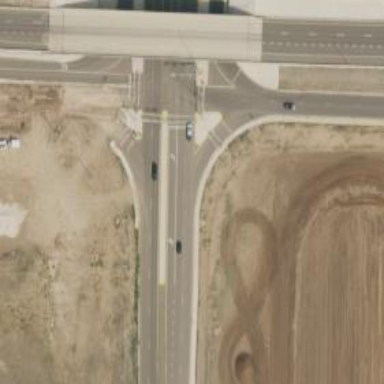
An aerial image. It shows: Secondary link road.